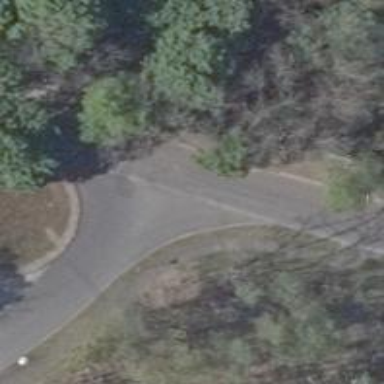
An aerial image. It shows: Asphalt road in residential area.